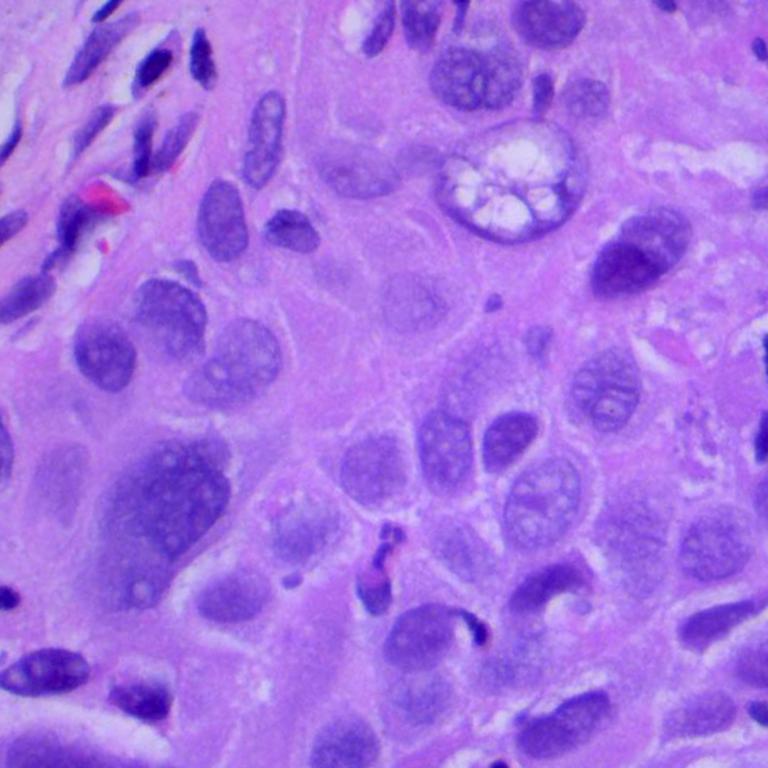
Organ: lung
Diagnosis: squamous carcinomas